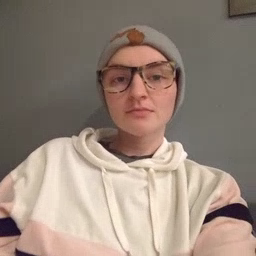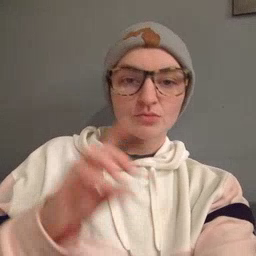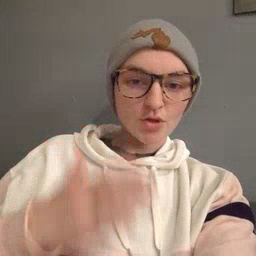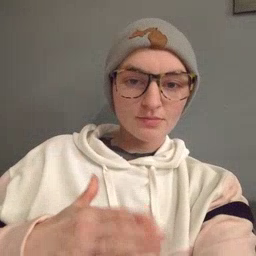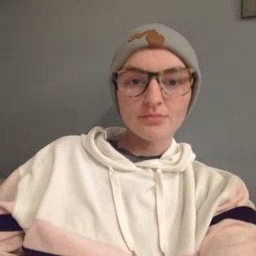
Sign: dog